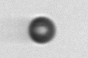
Label: bead